Field crop: tomato
Growth stage: 1
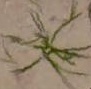
Species: cyperus